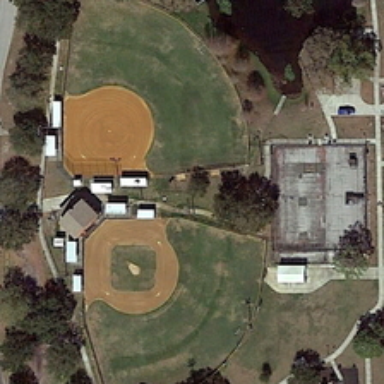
A relatively simple baseball field .